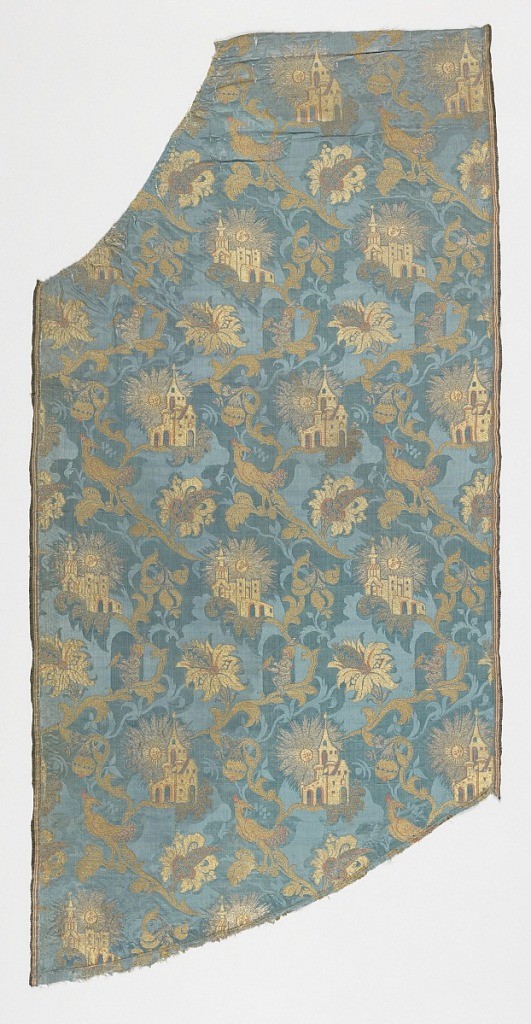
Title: Fragment
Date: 1695–1700
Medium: silk, metallic thread Technique: damassé (8-harness satin plus plain weave) with floats of continuous and discontinuous supplementary wefts bound on the front in 1\3 twill; the continous supplementary weft is used only to reinforce the gold thread
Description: Diagonal branches with an exotic bird and blossoms.